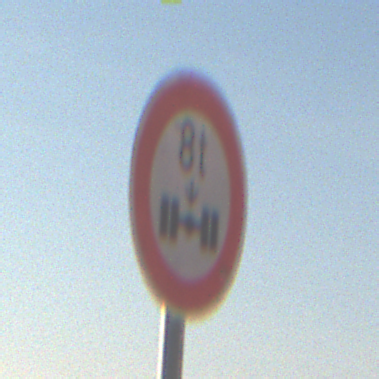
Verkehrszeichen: TatsaechlicheAchslast
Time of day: MorningAfternoon
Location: Outdoor (Nature)
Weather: PartlyCloudy
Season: NotSpecified
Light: Natural